Question: Totally bizarre behavior today when working on a VB.NET MVC app. I added a partial to a view and got this. Has anyone seen this before? I ended up just naming the files like this
_SavedSearchesGrid.vbhtml.vbhtml
SavedProperties.vbhtml.vbhtml
and it worked.. go figure...
'''
<div class="container-fluid">
@Html.Partial("_SavedSearchesGrid.vbhtml")
@Html.Partial("SavedProperties.vbhtml")
</div>
'''

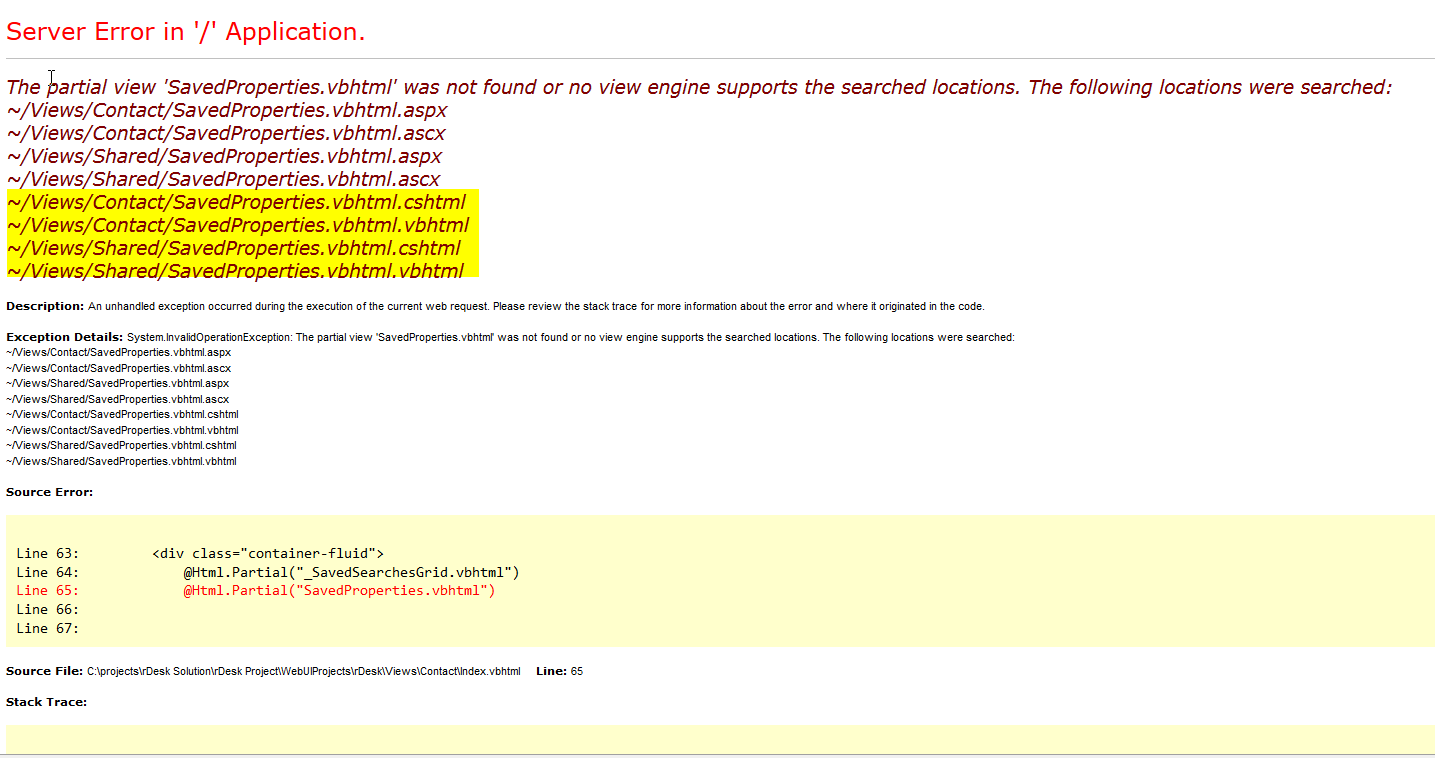
Answer: Don't specify '.vbhtml' at the end when your call 'Partial'.
'''
<div class="container-fluid">
@Html.Partial("_SavedSearchesGrid")
@Html.Partial("SavedProperties")
</div>
'''
This is attempting all of the different view engines that have been installed.